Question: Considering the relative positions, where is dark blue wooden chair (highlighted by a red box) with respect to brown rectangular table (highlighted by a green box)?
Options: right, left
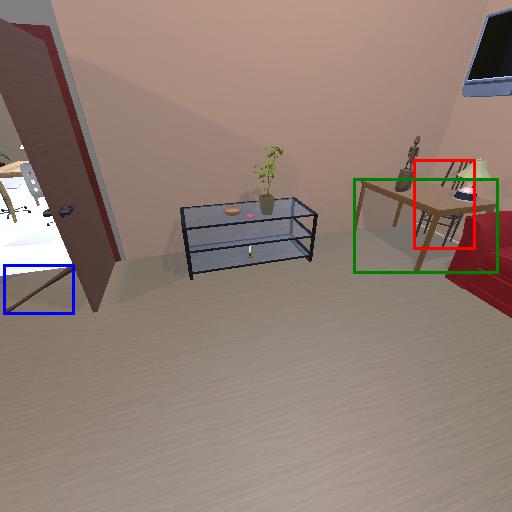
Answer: right